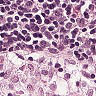
Metastatic tissue present: no